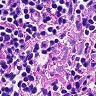
Metastatic tissue present: no